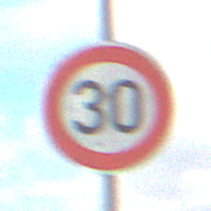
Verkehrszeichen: Geschwindigkeit30
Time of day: SunriseSunset
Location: Outdoor (RoadRail)
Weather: PartlyCloudy
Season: NotSpecified
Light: Natural